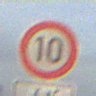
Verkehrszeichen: Geschwindigkeit10
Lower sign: HinweisDurchSinnbild21
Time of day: SunriseSunset
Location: Outdoor (Urban)
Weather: PartlyCloudy
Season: NotSpecified
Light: Natural